Interaction volume radius: 10 \u00c5
Interaction volume height: 50 \u00c5
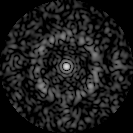
Disorder parameter: 0.7532